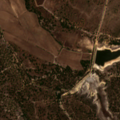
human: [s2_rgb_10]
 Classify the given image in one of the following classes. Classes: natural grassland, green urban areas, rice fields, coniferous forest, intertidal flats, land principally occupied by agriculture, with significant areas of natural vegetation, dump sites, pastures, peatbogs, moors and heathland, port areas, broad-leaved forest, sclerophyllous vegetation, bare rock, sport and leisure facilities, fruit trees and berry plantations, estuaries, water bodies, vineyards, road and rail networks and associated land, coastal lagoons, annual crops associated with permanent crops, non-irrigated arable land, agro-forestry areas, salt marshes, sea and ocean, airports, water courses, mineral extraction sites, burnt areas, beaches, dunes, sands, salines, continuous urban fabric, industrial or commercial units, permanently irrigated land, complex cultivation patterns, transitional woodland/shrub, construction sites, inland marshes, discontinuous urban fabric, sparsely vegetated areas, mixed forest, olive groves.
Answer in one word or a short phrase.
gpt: non-irrigated arable land, agro-forestry areas, broad-leaved forest, transitional woodland/shrub, water bodies